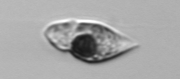
Label: Amphidinium